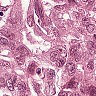
Metastatic tissue present: yes